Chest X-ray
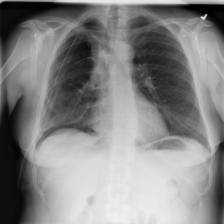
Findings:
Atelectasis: positive
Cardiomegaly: negative
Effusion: negative
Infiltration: negative
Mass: negative
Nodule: negative
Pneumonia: negative
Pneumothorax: positive
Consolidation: negative
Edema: negative
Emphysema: negative
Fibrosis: negative
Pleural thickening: positive
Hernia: negative